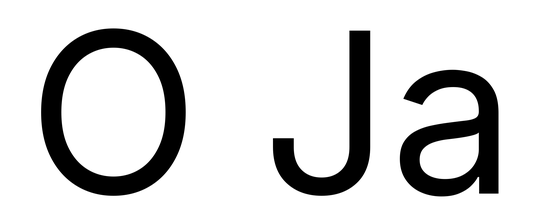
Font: Inter_Regular